Field crop: tomato
Growth stage: 1
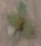
Species: solanum